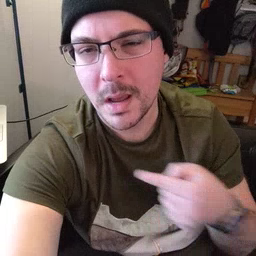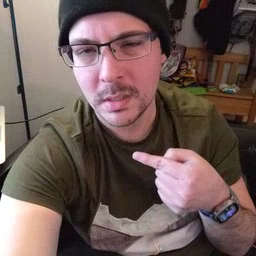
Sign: owie